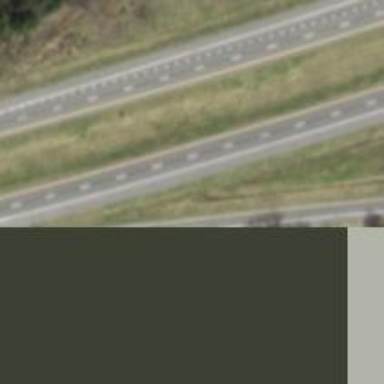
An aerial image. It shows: Asphalt motorway link.